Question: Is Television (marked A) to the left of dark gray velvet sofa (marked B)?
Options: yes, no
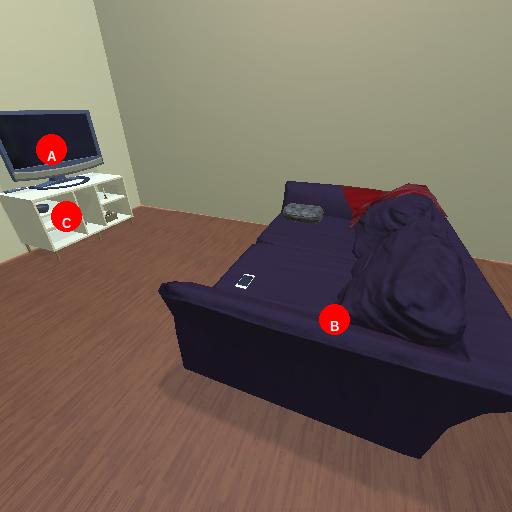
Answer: yes